Question: I'm trying out the EF 4.0 and using the Model first approach. I'd like to store images into the database and I'm not sure of the best type for the scalar in the entity.
I currently have it(the image scalar type) setup as a binary. From what I have been reading the best way to store the image in the db is a byte[]. So I'm assuming that binary is the way to go. If there is a better way I'd switch.

In my controller I have:
'''
//file from client to store in the db
HttpPostedFileBase file = Request.Files[inputTagName];
if (file.ContentLength > 0)
{
keyToAdd.Image = new byte[file.ContentLength];
file.InputStream.Write(keyToAdd.Image, 0, file.ContentLength);
}
'''
This builds fine but when I run it I get an exception writing the stream to keyToAdd.Image.
The exception is something like: Method does not exist.
Any ideas?
Note that when using a EF 4.0 model first approach I only have int16, int32, double, string, decimal, binary, byte, DateTime, Double, Single, and SByte as available types.
Thanks
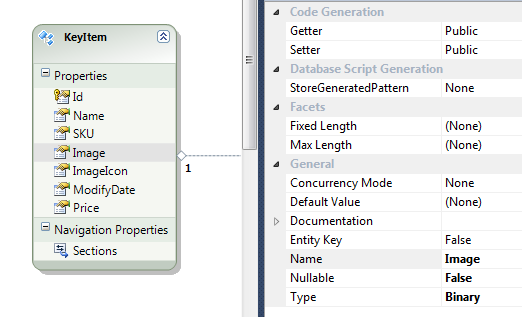
Answer: Instead of using Write I should have been using Read. I'm still interested if there is a better way to store the image stream.
It was file.InputStream.(tmpBytes, 0, file.ContentLength);
'''
byte[] tmpBytes = new byte[file.ContentLength];
file.InputStream.Read(tmpBytes, 0, file.ContentLength);
keyToAdd.Image = tmpBytes;
'''